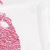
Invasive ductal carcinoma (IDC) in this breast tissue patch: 0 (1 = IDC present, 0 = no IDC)